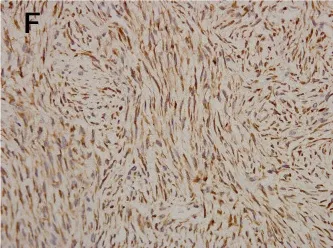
The histological and immunohistochemical results of the tumor. (F) The tumor cells showing diffuse and strong positivity for MUC4 (magnification: x400).
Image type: pathology (immunostaining)